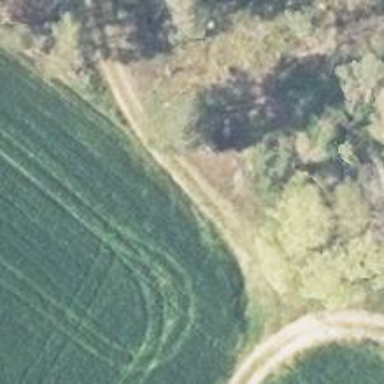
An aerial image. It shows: Grassy track with grade 5 track type.